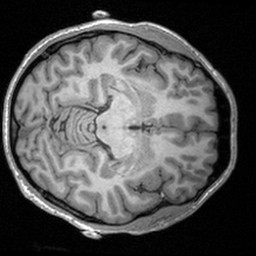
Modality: T1w
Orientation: axial
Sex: male
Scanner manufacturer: siemens
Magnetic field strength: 3 T
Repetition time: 1.9 s
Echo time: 0.00226 s